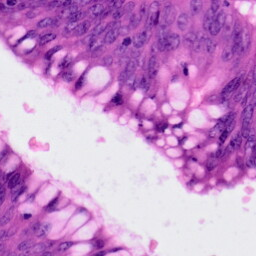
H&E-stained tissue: Colon